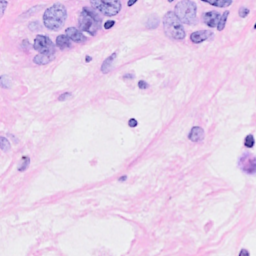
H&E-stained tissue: Breast